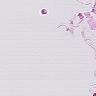
Metastatic tissue present: no